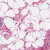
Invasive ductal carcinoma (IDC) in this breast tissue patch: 0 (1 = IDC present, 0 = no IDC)